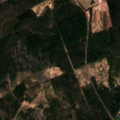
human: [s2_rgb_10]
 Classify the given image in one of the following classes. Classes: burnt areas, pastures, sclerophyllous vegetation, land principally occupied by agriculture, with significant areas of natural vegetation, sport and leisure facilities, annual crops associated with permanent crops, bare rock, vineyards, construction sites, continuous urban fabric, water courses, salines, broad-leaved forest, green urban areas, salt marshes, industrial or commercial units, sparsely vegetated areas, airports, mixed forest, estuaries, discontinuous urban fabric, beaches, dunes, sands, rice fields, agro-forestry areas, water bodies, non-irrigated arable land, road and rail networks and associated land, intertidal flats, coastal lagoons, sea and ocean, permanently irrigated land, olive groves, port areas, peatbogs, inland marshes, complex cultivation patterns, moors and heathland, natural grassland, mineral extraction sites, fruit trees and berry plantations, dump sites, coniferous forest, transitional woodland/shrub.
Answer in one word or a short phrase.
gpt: coniferous forest, mixed forest, transitional woodland/shrub